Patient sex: F
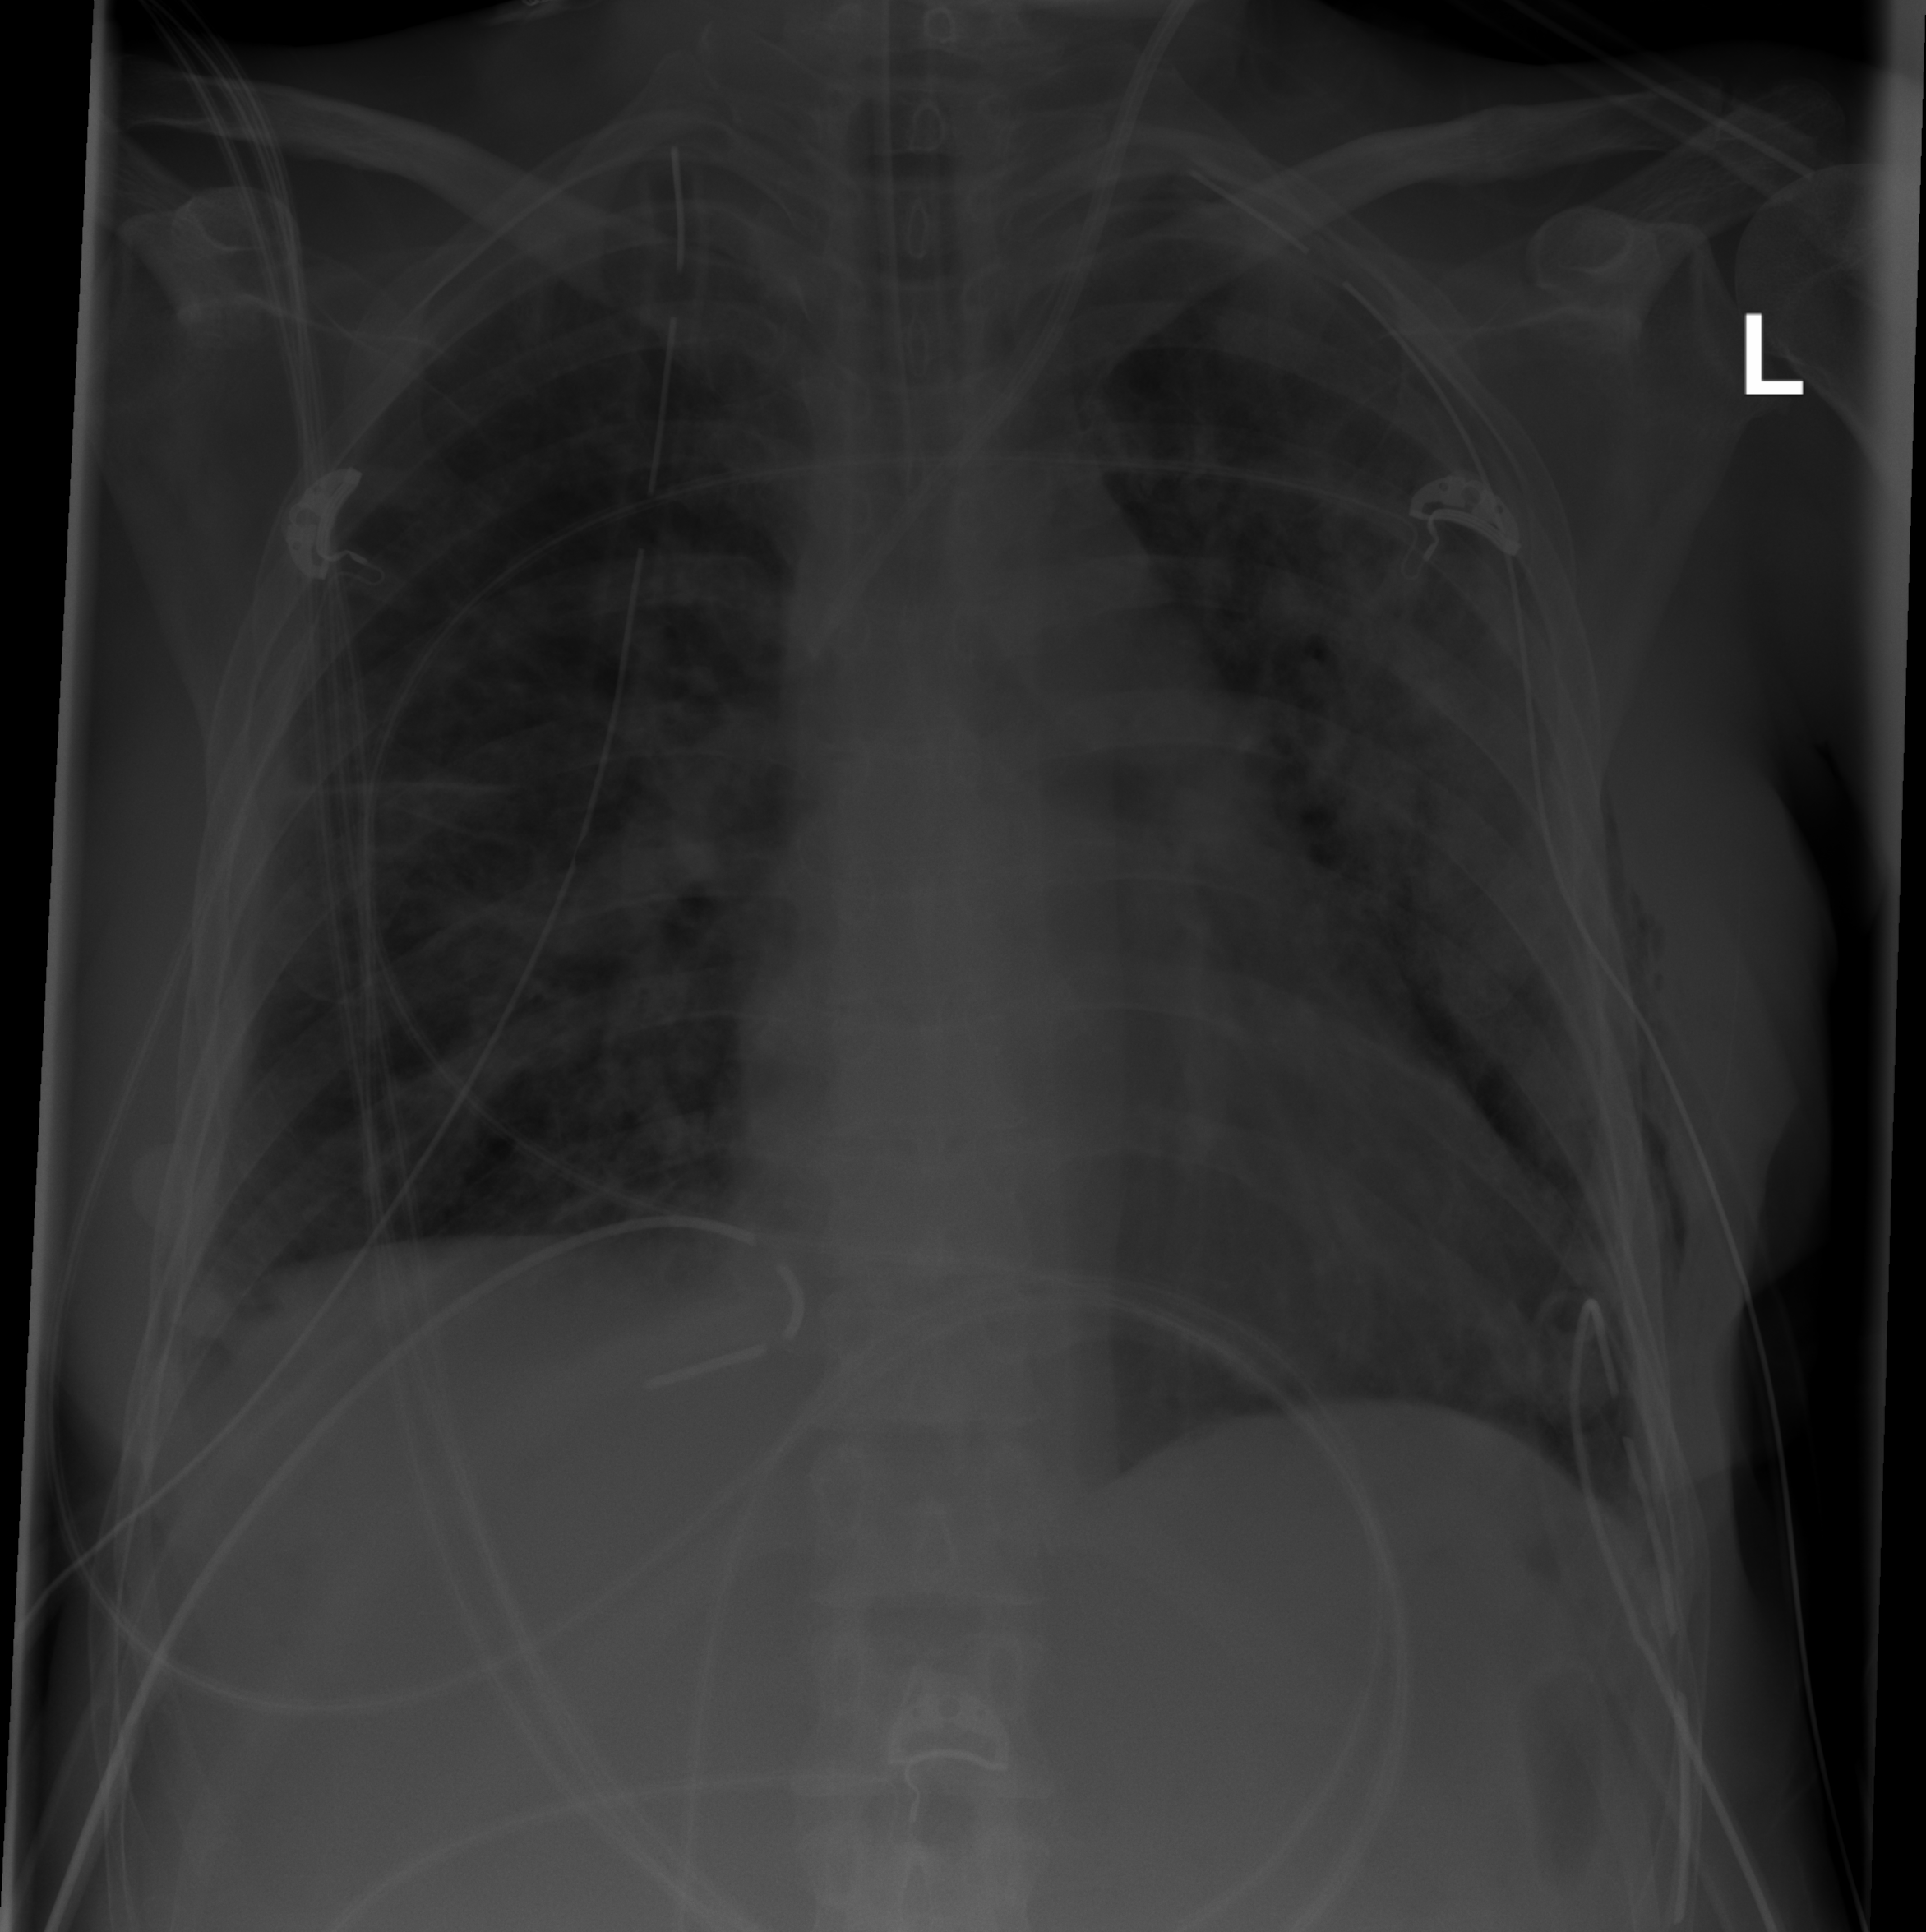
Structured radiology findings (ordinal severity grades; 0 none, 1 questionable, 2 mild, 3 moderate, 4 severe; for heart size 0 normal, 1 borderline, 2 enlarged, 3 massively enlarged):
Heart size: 1
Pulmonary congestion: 2
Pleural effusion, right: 2
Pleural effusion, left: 0
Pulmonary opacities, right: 2
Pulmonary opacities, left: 3
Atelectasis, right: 3
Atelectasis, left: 4